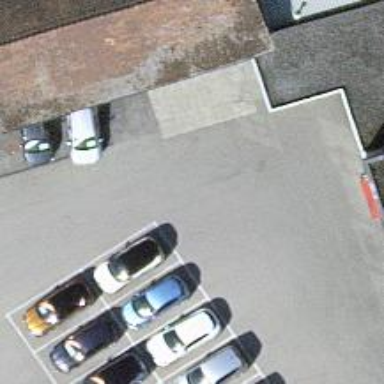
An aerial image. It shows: Parking aisle designated as service road.